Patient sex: F
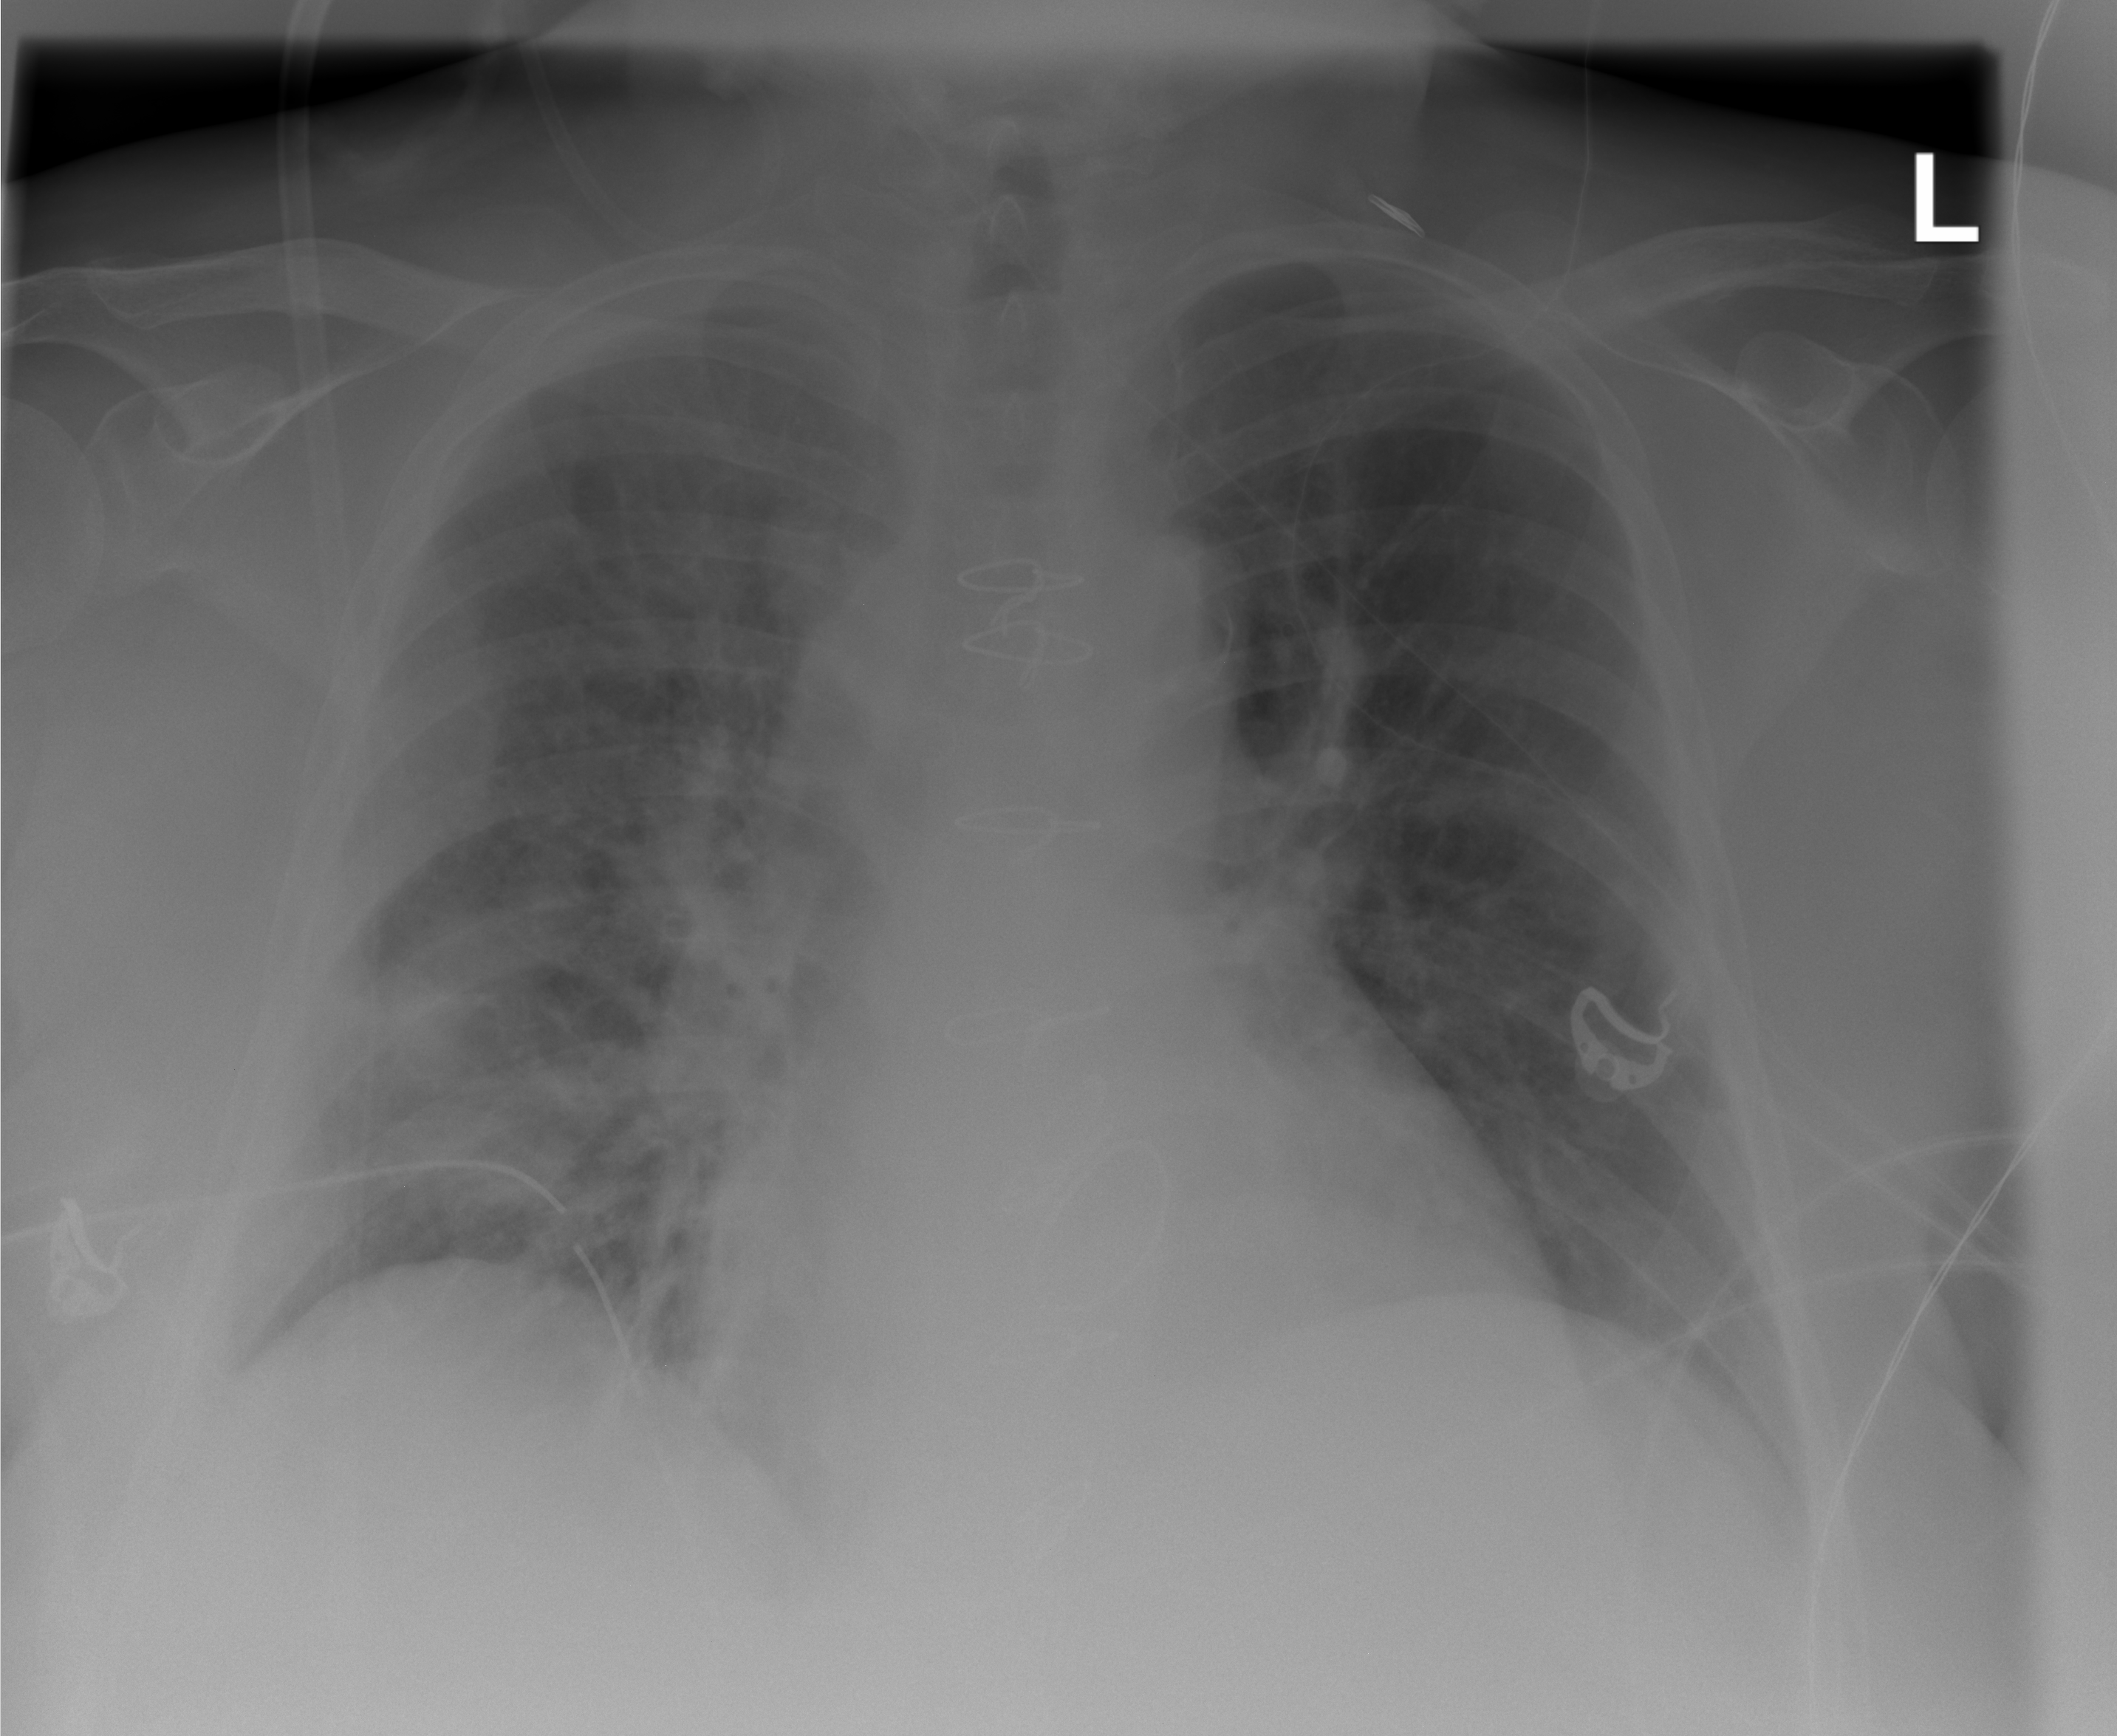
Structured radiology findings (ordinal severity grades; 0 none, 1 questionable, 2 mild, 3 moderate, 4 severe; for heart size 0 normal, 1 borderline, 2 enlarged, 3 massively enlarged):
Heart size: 1
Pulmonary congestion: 2
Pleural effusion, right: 2
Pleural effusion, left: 0
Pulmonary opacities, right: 3
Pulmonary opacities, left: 0
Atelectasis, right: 2
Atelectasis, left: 2